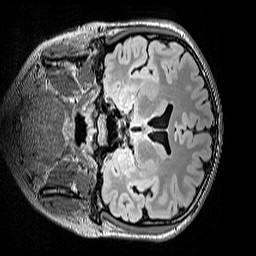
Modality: FLAIR
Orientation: coronal
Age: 11
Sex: female
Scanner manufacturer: siemens
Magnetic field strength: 3 T
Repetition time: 5 s
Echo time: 0.388 s